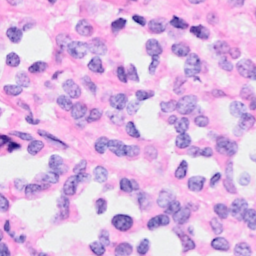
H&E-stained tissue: Breast